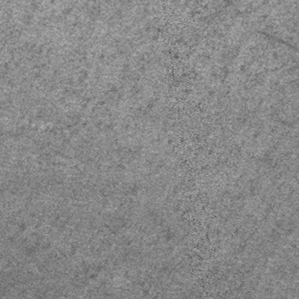
Label: frost